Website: slack
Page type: payment
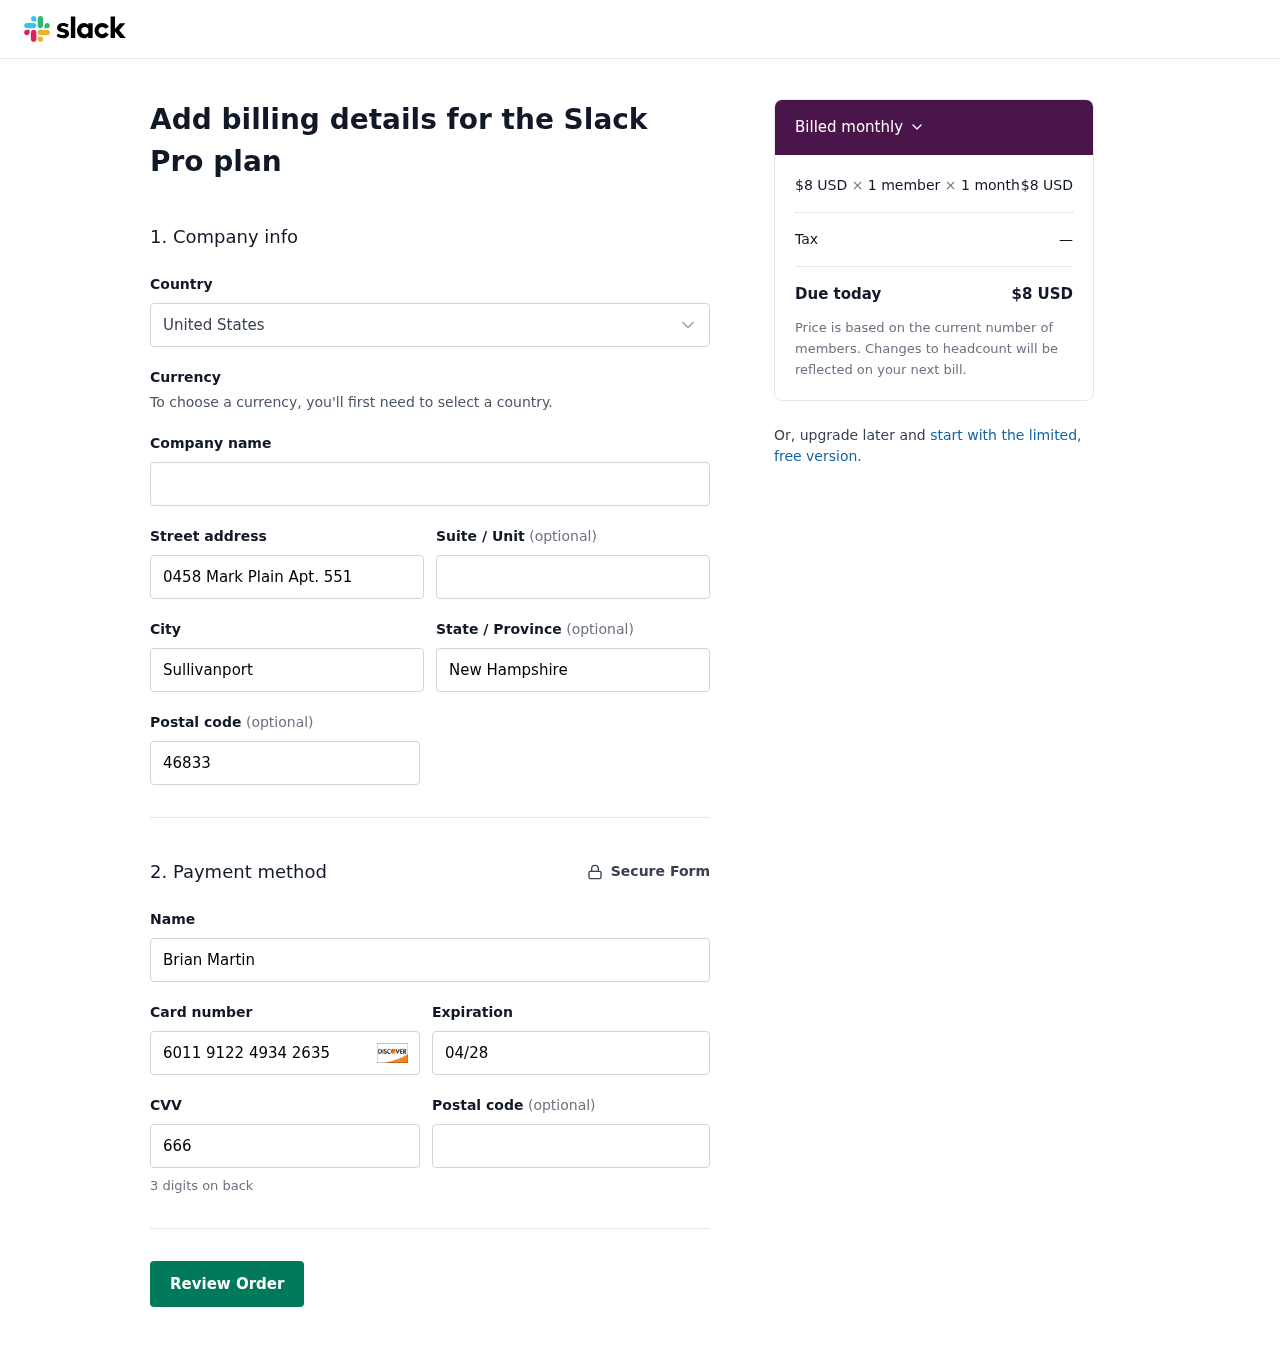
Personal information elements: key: PII_COUNTRY
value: United States
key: PII_STREET
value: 0458 Mark Plain Apt. 551
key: PII_CITY
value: Sullivanport
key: PII_STATE
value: New Hampshire
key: PII_POSTCODE
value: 46833
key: PII_FULLNAME
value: Brian Martin
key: PII_CARD_NUMBER
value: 6011 9122 4934 2635
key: PII_CARD_EXPIRY
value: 04/28
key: PII_CARD_CVV
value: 666
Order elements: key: ORDER_PRICE_PER_MEMBER
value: $8 USD
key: ORDER_NUM_MEMBERS
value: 1 member
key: ORDER_NUM_MONTHS
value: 1 month
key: ORDER_SUBTOTAL
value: $8 USD
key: ORDER_TAX
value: —
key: ORDER_TOTAL
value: $8 USD